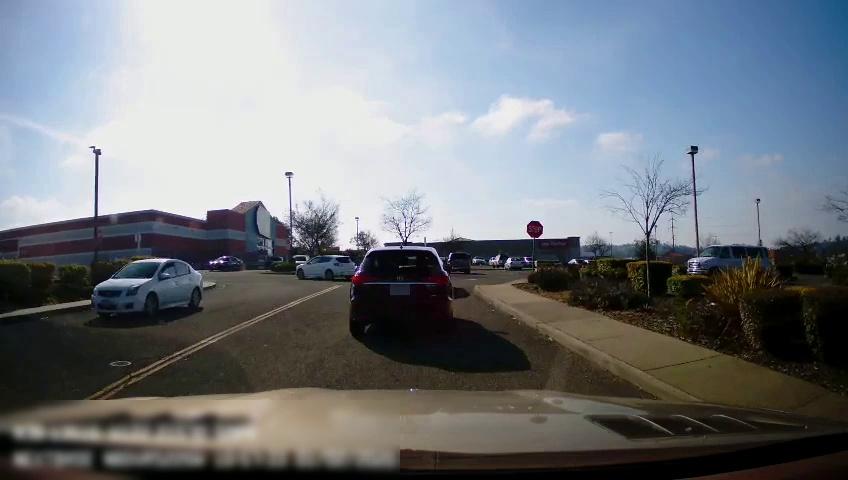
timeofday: Day
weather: Sunny
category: Drivable Space
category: Vehicles | SUV
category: Vehicles | Car
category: Vehicles | Car
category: Vehicles | Car
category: Vehicles | SUV
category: Vehicles | Car
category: Lanes | Current Lane
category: Lanes | Opposite Lane
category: Traffic | Signs